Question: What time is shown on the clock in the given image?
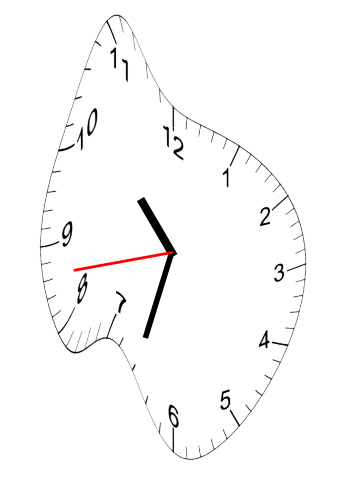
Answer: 10:32:43